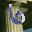
Label: 6